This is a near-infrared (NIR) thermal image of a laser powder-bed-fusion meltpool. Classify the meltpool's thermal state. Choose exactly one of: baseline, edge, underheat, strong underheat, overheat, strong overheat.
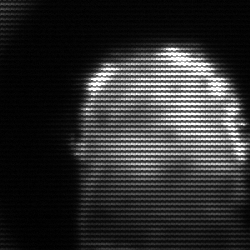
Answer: baseline